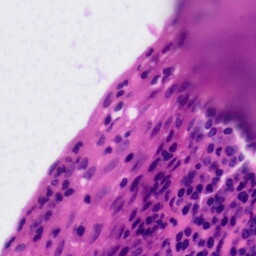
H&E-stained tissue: Tonsil